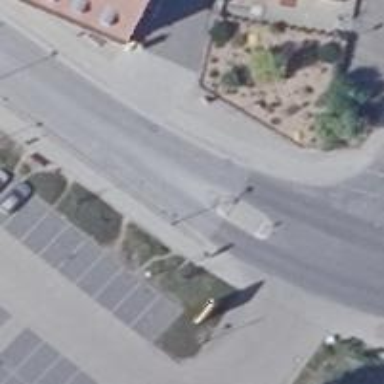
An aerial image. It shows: Unmarked crossing with pedestrian island.